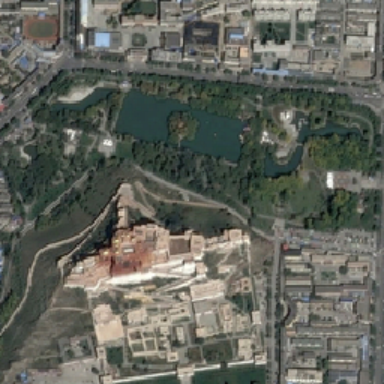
There is a lake by the road .